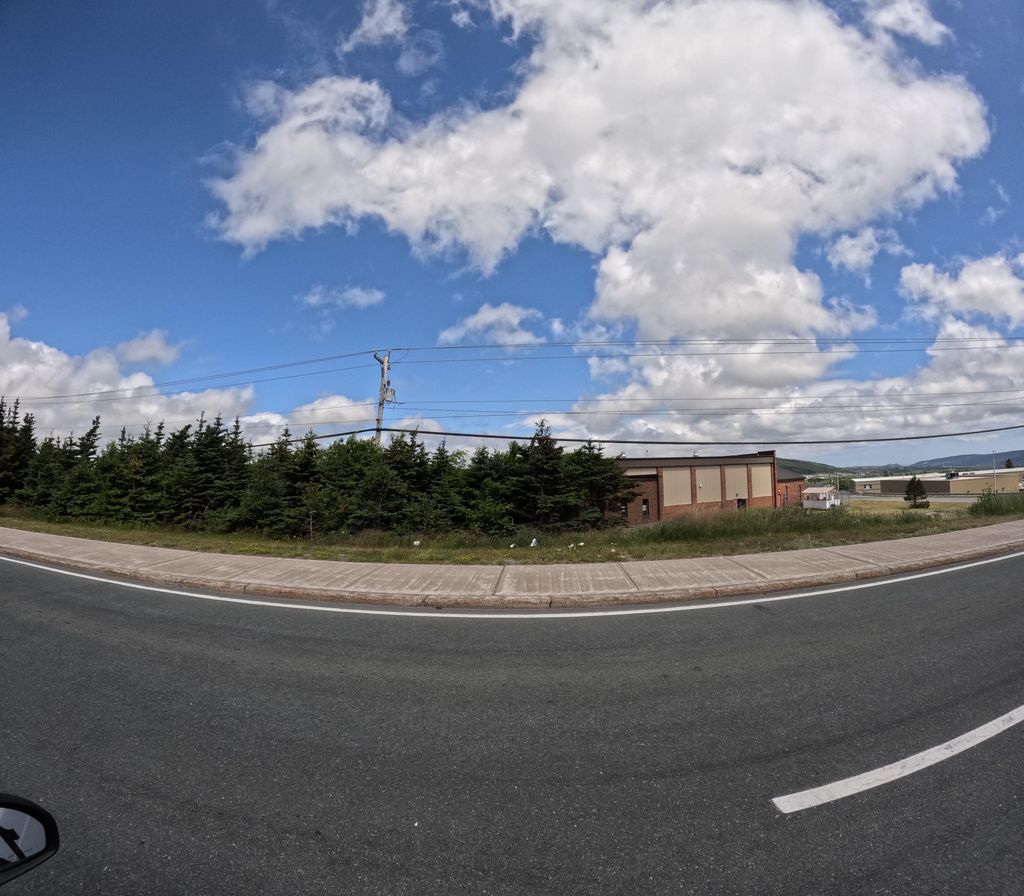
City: st_johns